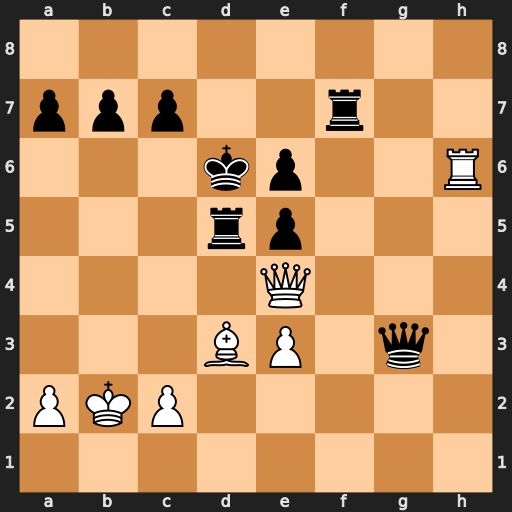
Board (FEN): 8/ppp2r2/3kp2R/3rp3/4Q3/3BP1q1/PKP5/8
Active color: w
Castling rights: -
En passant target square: -
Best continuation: Bc4 c6 Bxd5